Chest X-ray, AP view. Patient: 8 years old, sex F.
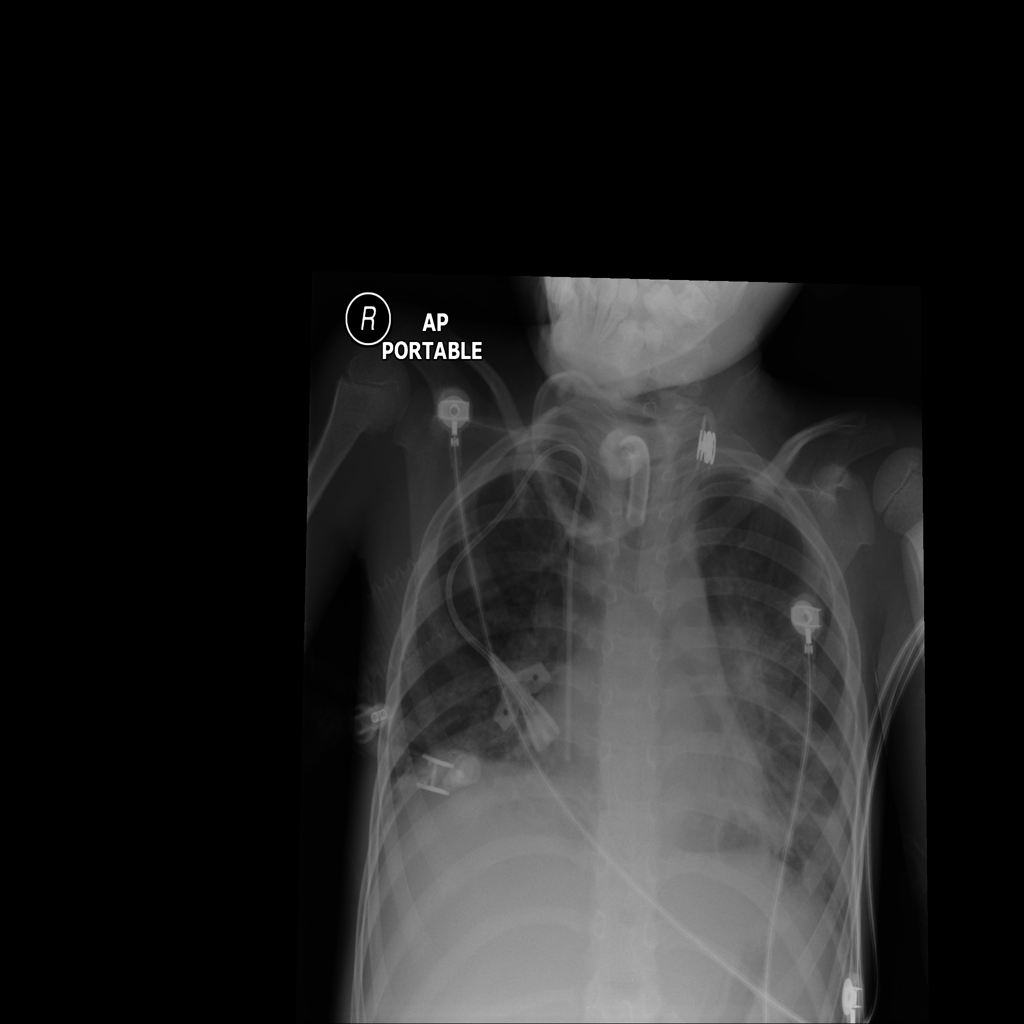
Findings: No Finding